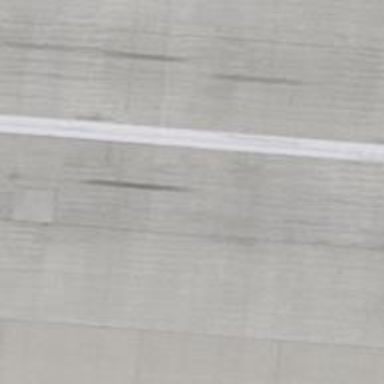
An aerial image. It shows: View of taxiway at the airport.